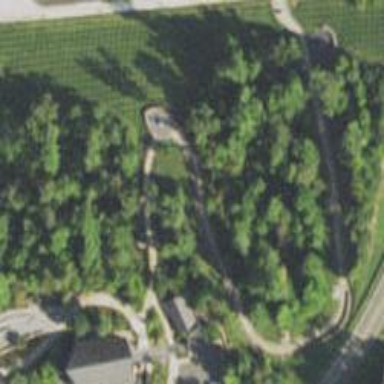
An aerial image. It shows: Memorial site with historic significance.